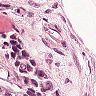
Metastatic tissue present: yes